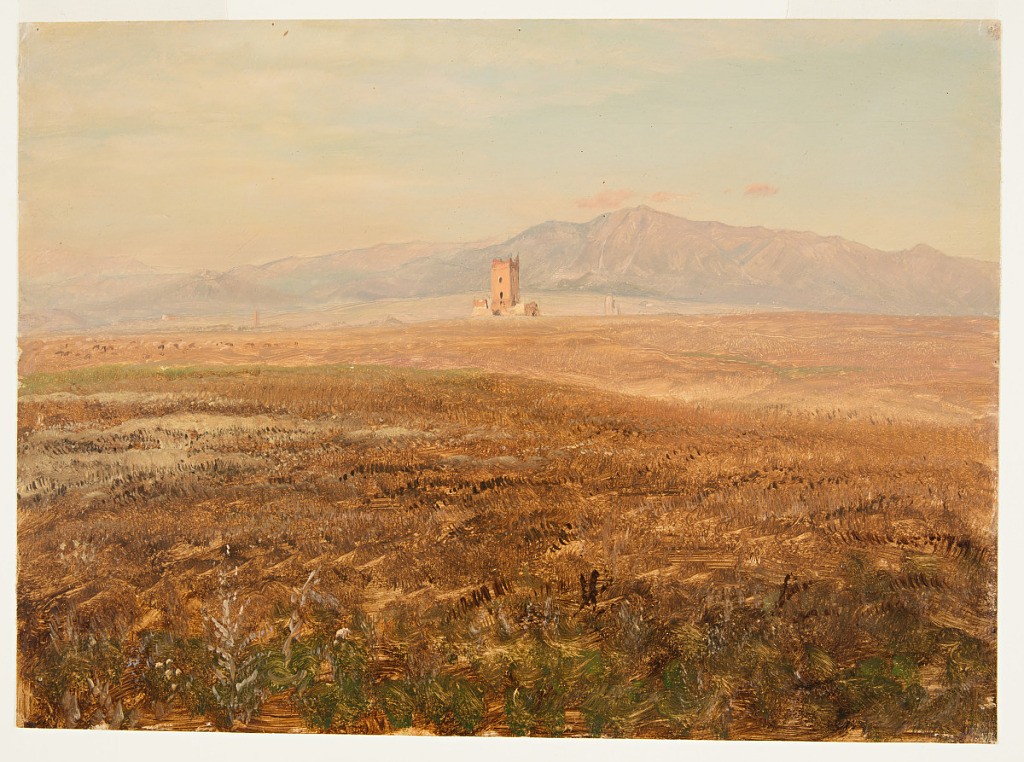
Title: Ruined Tower, Syria
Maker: Frederic Edwin Church, American, 1826–1900
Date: April - May, 1868
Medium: Oil and graphite on paperboard
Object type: Drawing
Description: Landscape study showing a view of a ruinous rectangular tower in a dry, barren mountain valley in Syria. Foreground consists of brown and green grass and shrubs. In middle distance at center, the remains of a tower are shown with ruined walls or structures nearby. At left, an indistinct herd of animals grazes. In the background at left and center, two other towers are visible in front of a sharp, rugged mountain range that stretches across the horizon. Above, light, wispy clouds hang in a twilight sky.